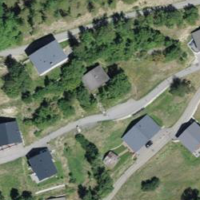
EUNIS habitat code: 55
Species observed at this site:
Macroglossum stellatarum